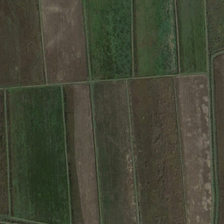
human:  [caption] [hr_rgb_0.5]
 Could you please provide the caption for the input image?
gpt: green fields are surrounded by bare land .

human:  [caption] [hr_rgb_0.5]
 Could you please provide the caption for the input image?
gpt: green fields are surrounded by bare land .

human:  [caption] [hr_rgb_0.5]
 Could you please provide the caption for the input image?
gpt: there is a lot of green farmland on the land .

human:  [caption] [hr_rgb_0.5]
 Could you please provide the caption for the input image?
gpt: there is a lot of green farmland on the land .

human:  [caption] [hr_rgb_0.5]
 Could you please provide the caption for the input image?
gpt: there is a lot of green farmland on the land .